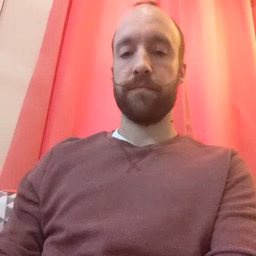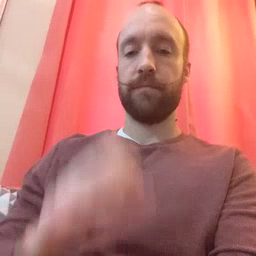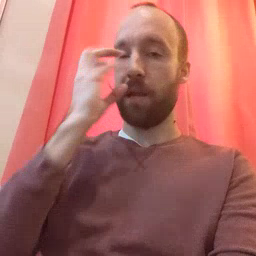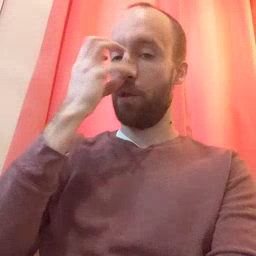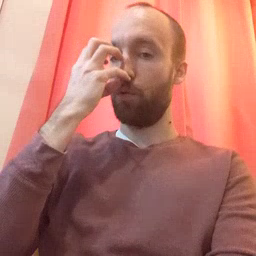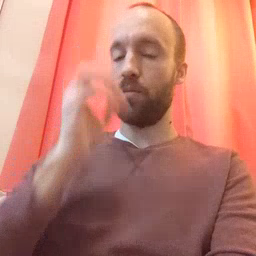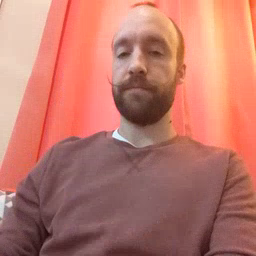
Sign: clown